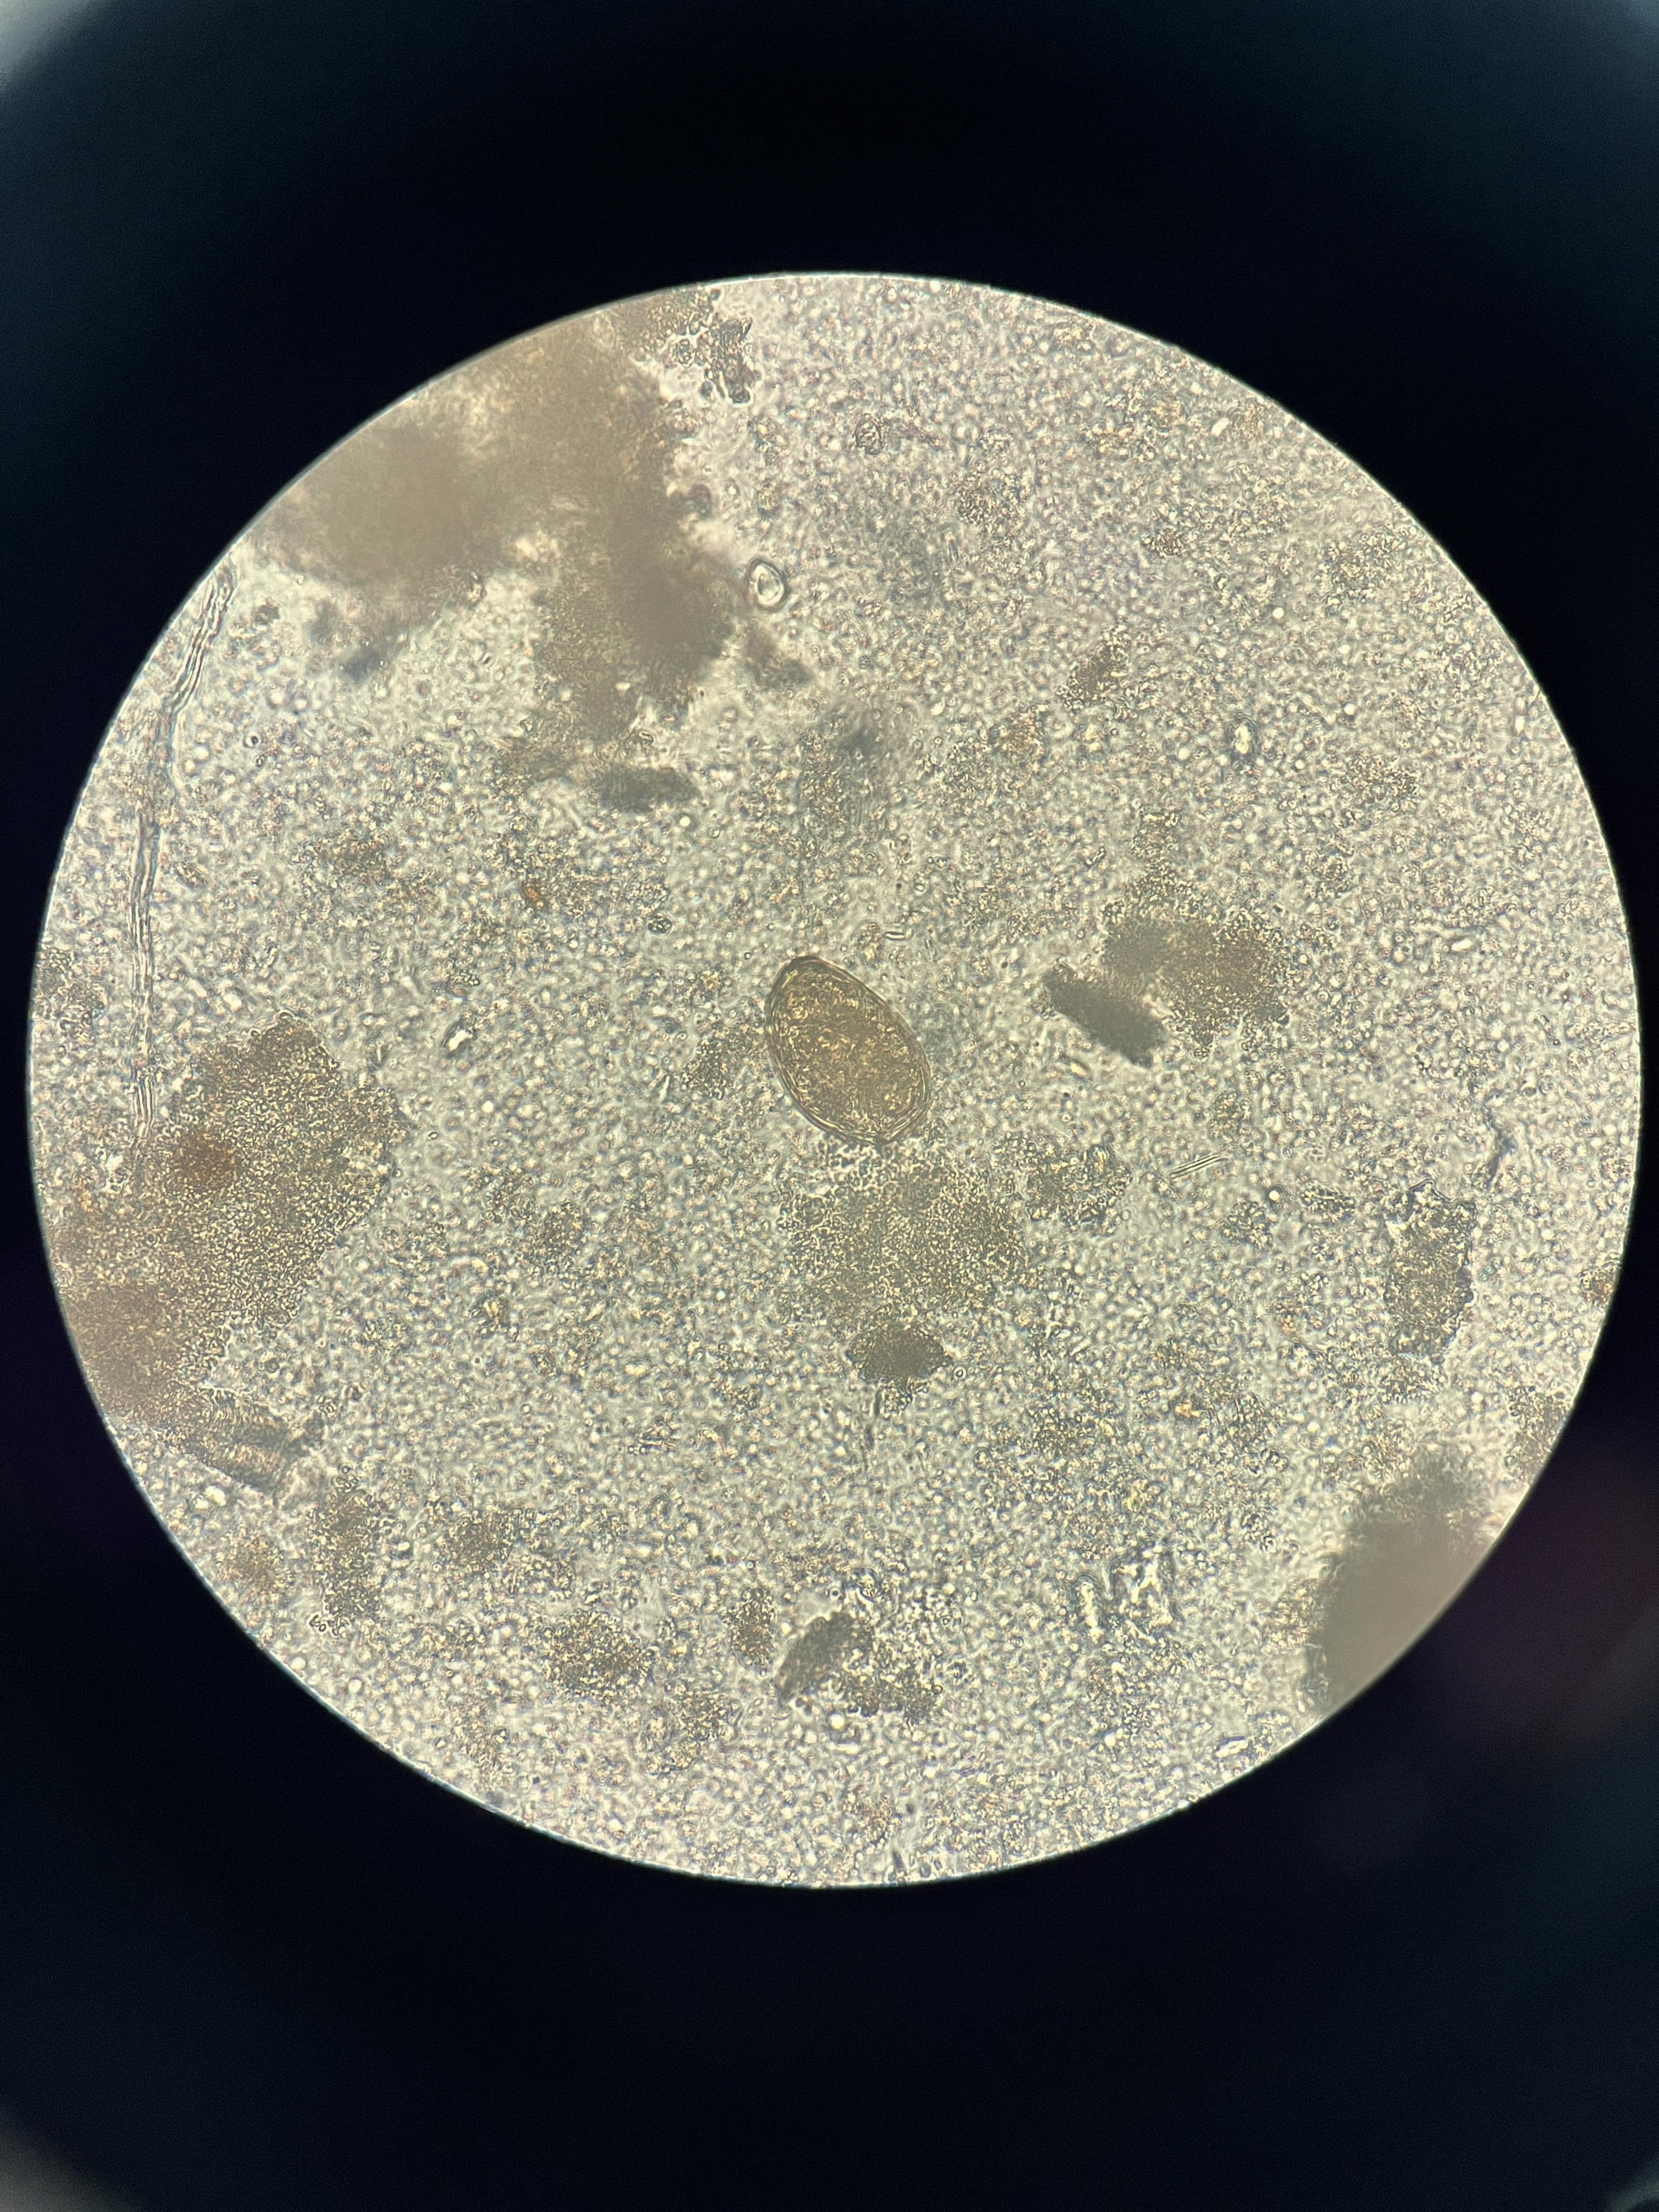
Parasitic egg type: Paragonimus spp